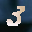
Label: 3